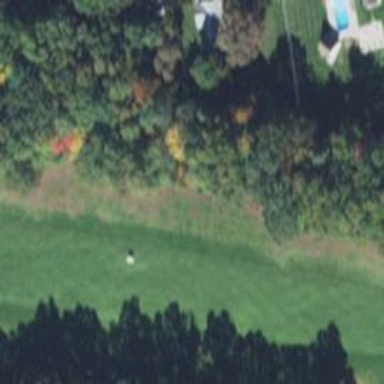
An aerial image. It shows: Grassy area designated as golf fairway.